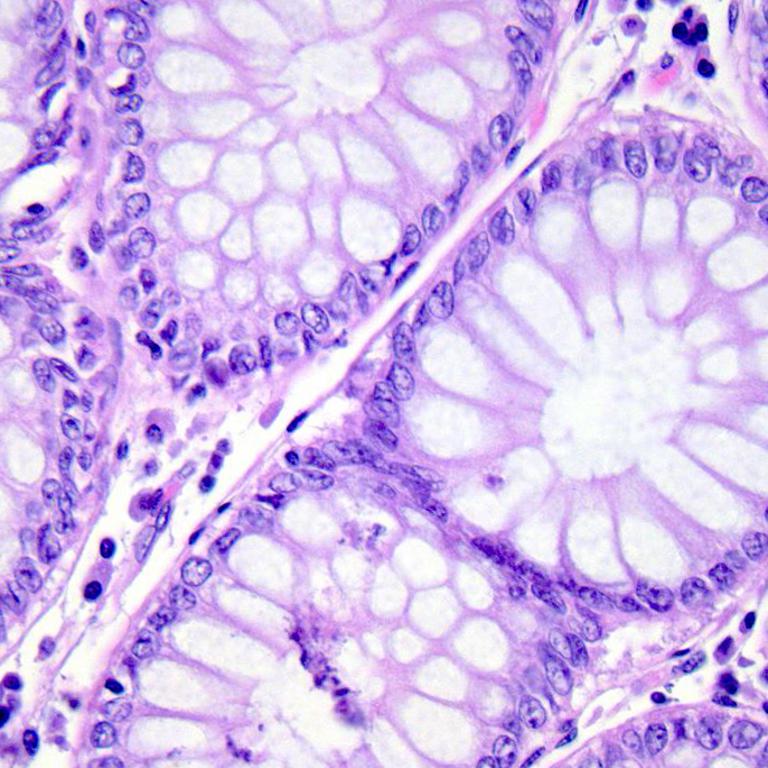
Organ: colon
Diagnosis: benign